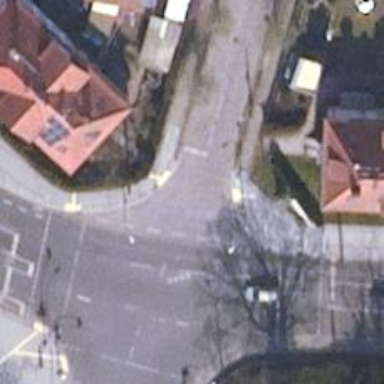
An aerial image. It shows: Road crossing with traffic signals.